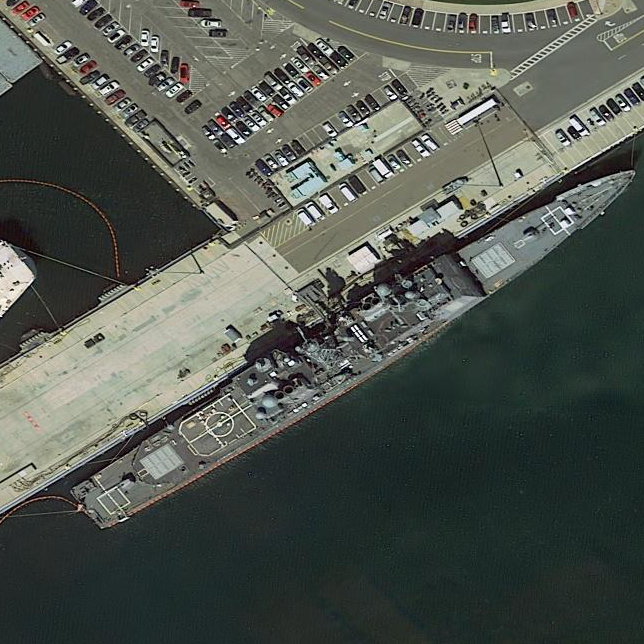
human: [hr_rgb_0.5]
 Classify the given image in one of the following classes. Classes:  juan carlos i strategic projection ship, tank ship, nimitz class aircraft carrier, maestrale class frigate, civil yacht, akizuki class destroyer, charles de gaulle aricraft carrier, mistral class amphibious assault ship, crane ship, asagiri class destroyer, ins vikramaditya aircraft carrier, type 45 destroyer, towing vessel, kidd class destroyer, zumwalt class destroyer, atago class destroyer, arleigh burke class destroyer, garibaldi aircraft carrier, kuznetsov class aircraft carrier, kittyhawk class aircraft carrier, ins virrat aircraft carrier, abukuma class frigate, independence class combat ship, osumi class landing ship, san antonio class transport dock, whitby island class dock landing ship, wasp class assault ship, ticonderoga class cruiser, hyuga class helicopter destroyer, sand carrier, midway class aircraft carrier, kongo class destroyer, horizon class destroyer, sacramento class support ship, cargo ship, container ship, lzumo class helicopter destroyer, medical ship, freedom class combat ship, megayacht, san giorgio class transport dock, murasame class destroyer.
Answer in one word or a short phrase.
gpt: Ticonderoga class cruiser